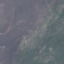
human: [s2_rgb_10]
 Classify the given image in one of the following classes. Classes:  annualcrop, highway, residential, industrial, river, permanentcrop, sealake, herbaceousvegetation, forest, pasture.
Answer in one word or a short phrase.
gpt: HerbaceousVegetation